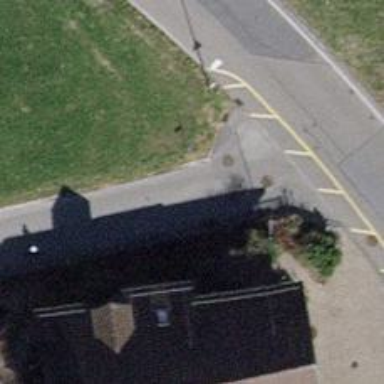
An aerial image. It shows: Paved driveway designated as service road.